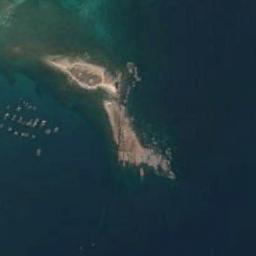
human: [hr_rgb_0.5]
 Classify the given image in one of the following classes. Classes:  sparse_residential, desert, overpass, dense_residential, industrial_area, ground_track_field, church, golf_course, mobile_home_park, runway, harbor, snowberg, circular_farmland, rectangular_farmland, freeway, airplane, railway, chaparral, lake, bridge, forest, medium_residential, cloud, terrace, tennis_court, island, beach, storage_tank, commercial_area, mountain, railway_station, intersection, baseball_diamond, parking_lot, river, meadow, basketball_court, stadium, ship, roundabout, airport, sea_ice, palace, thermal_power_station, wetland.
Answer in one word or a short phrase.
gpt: island